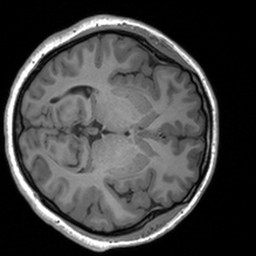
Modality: T1w
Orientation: axial
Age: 25
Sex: female
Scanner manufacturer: siemens
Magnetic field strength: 3 T
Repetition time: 1.9 s
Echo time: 0.00226 s